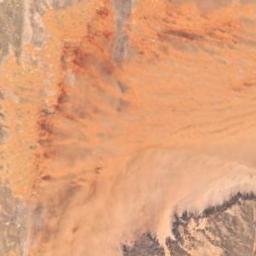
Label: desert